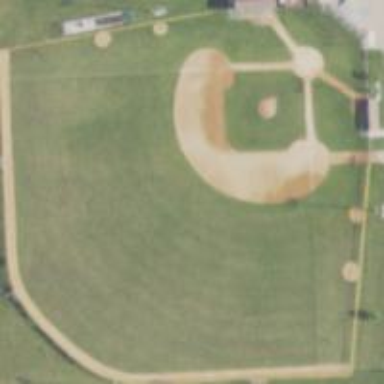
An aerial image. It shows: Baseball pitch for leisure land.